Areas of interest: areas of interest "Wudi County Second Junior High School"
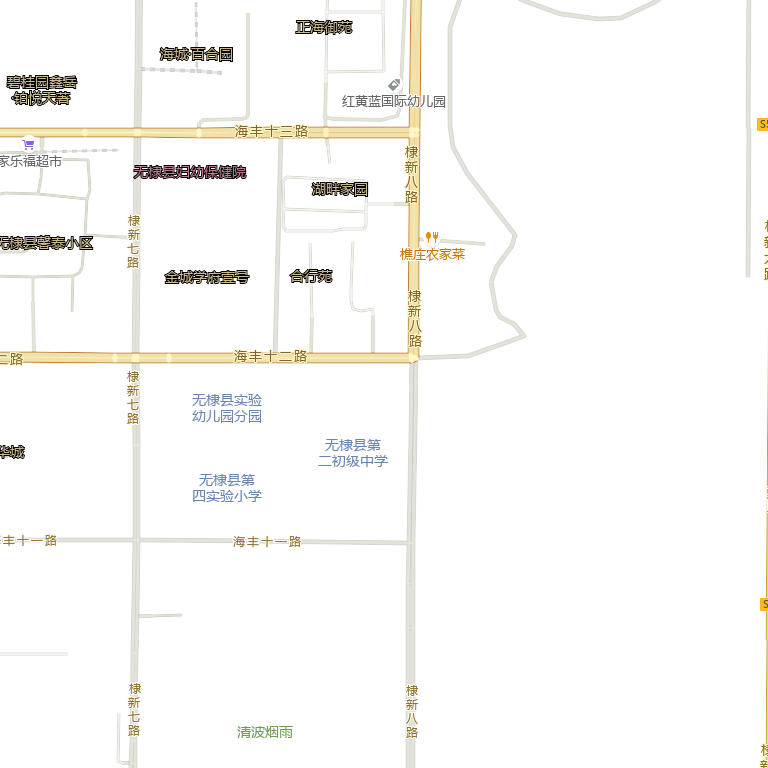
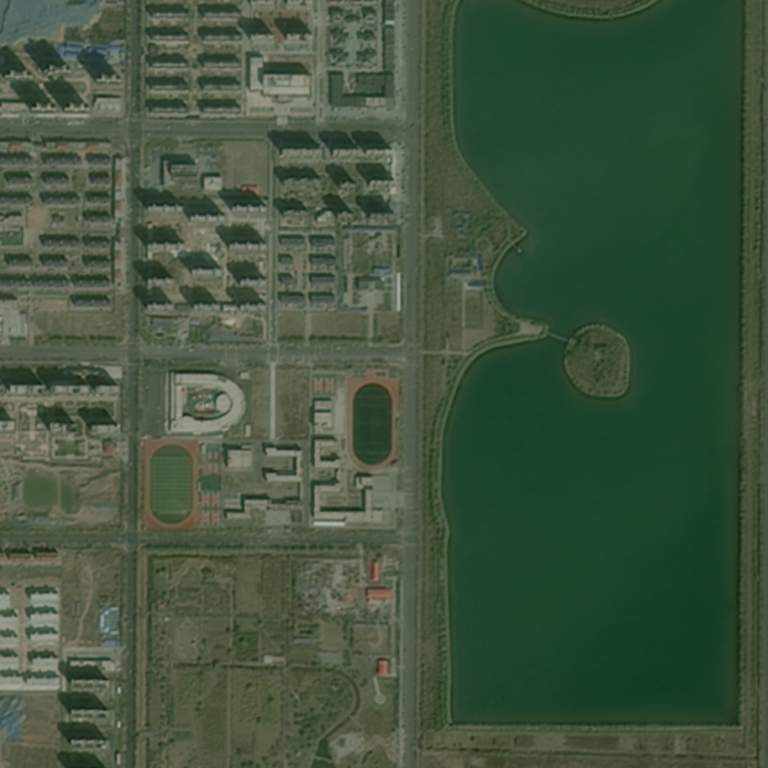